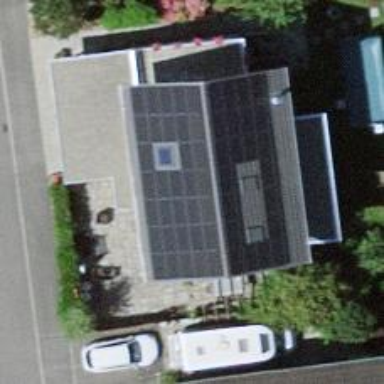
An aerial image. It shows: Solar power generator with photovoltaic panels.